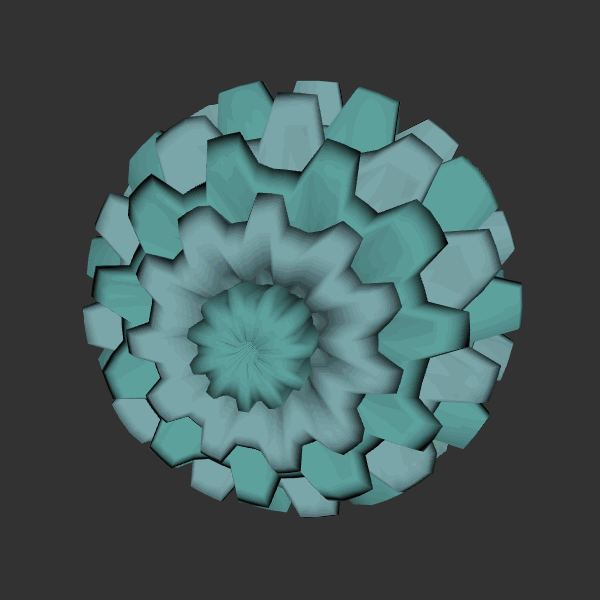
Background: dark